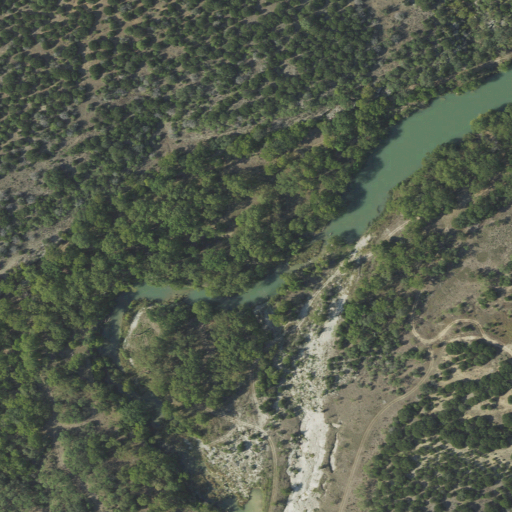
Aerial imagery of valley in Texas named Wilkerson Draw containing shrub, evergreen forest, woody wetlands, open water, and deciduous forest